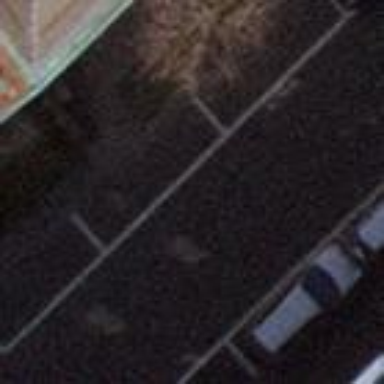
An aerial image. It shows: Parking area with surface.